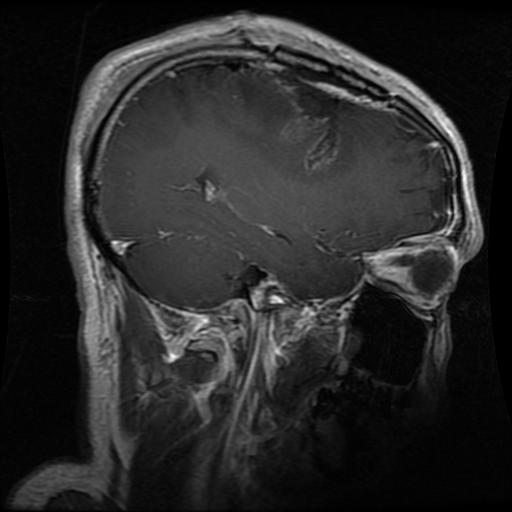
Label: glioma